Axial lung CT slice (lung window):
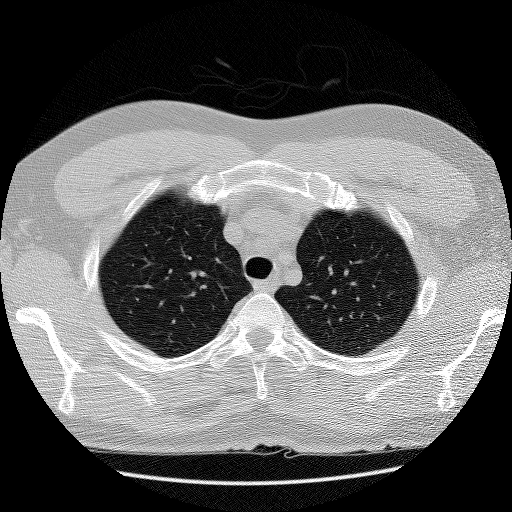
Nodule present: no